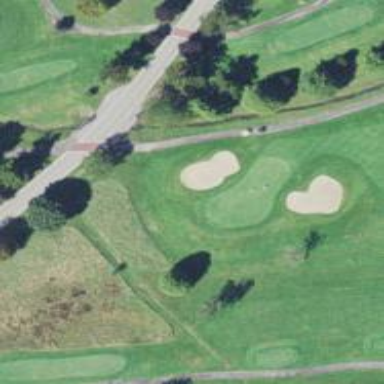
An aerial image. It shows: Golf hole.